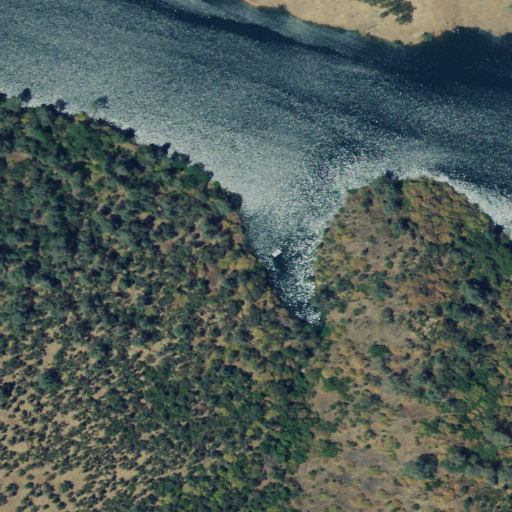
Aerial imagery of valley in California named Fletcher Gulch containing open water, evergreen forest, shrub, deciduous forest, grassland, and mixed forest